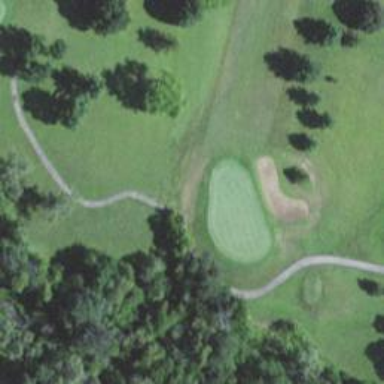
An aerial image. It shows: View of golf hole.